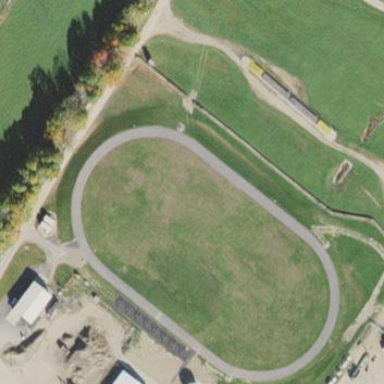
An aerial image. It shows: Track located within leisure land area.